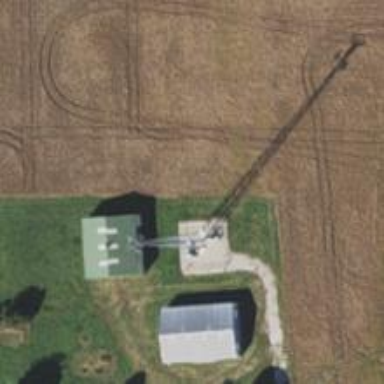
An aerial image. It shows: Man-made mast used for communication purposes.